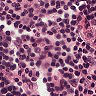
Metastatic tissue present: no